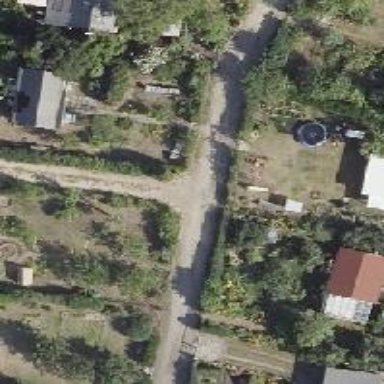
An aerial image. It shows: Alley classified as service road.